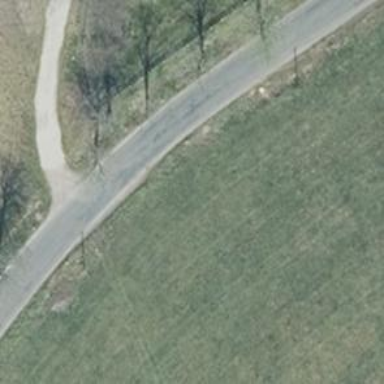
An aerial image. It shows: Avenue of deciduous broadleaved trees.